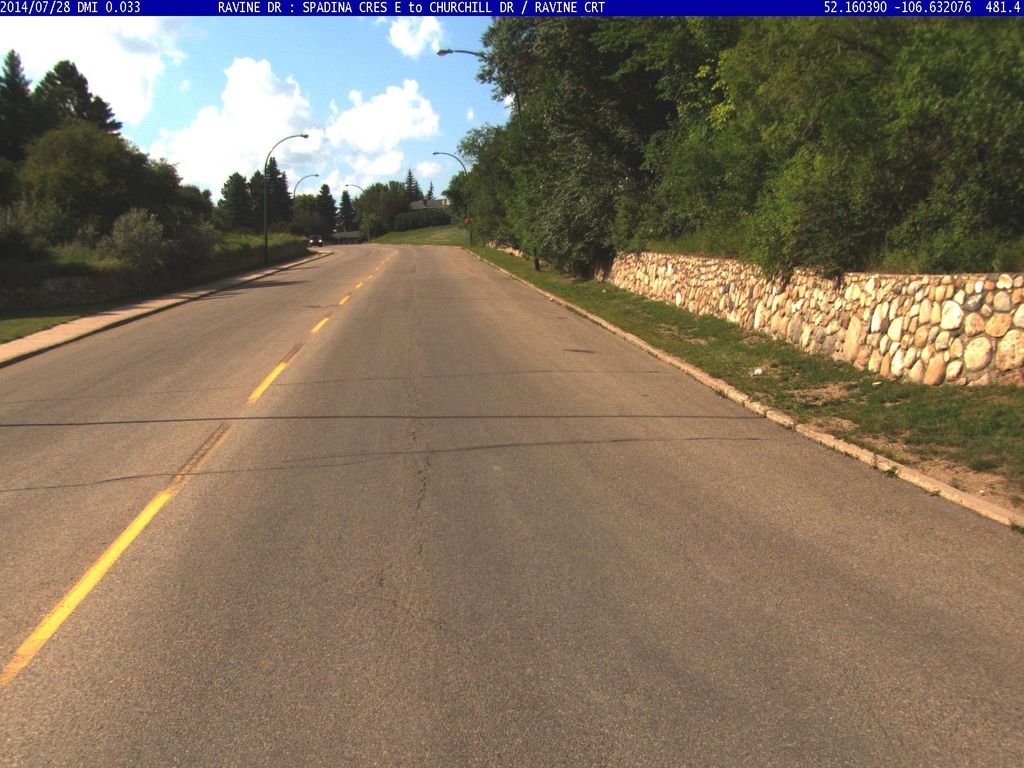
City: saskatoon